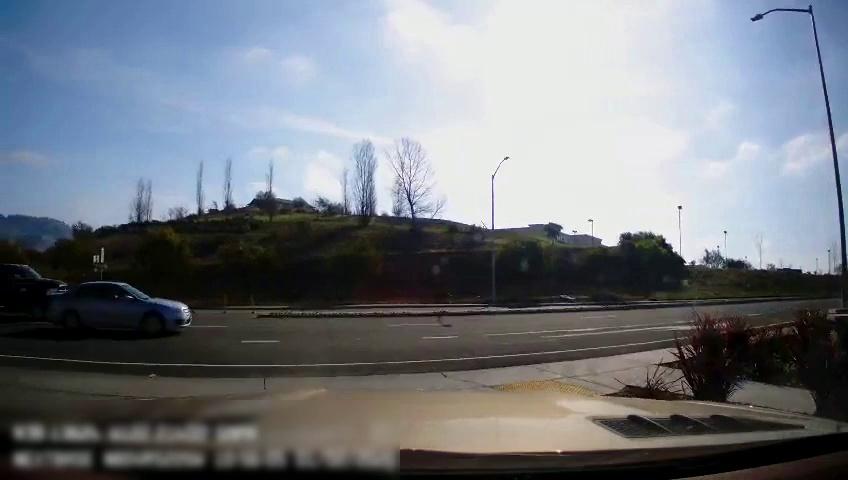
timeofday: Day
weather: Sunny
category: Drivable Space
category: Vehicles | Car
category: Vehicles | Truck